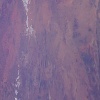
Label: land